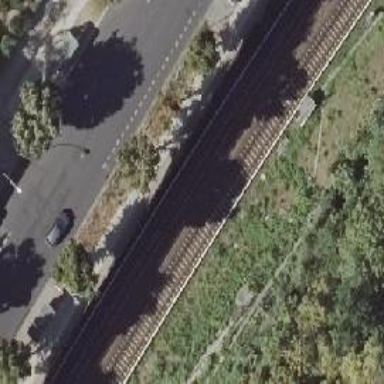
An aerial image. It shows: Railway signal.